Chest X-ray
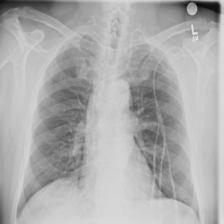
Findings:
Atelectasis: negative
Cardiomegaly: negative
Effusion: negative
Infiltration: negative
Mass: negative
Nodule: negative
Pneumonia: negative
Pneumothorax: negative
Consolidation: negative
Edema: negative
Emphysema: negative
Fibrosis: negative
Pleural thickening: negative
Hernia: negative